Question: Calculate the minimum enclosing rectangle area of the following rectangle, where the sides of the enclosing rectangle must be parallel to the grid
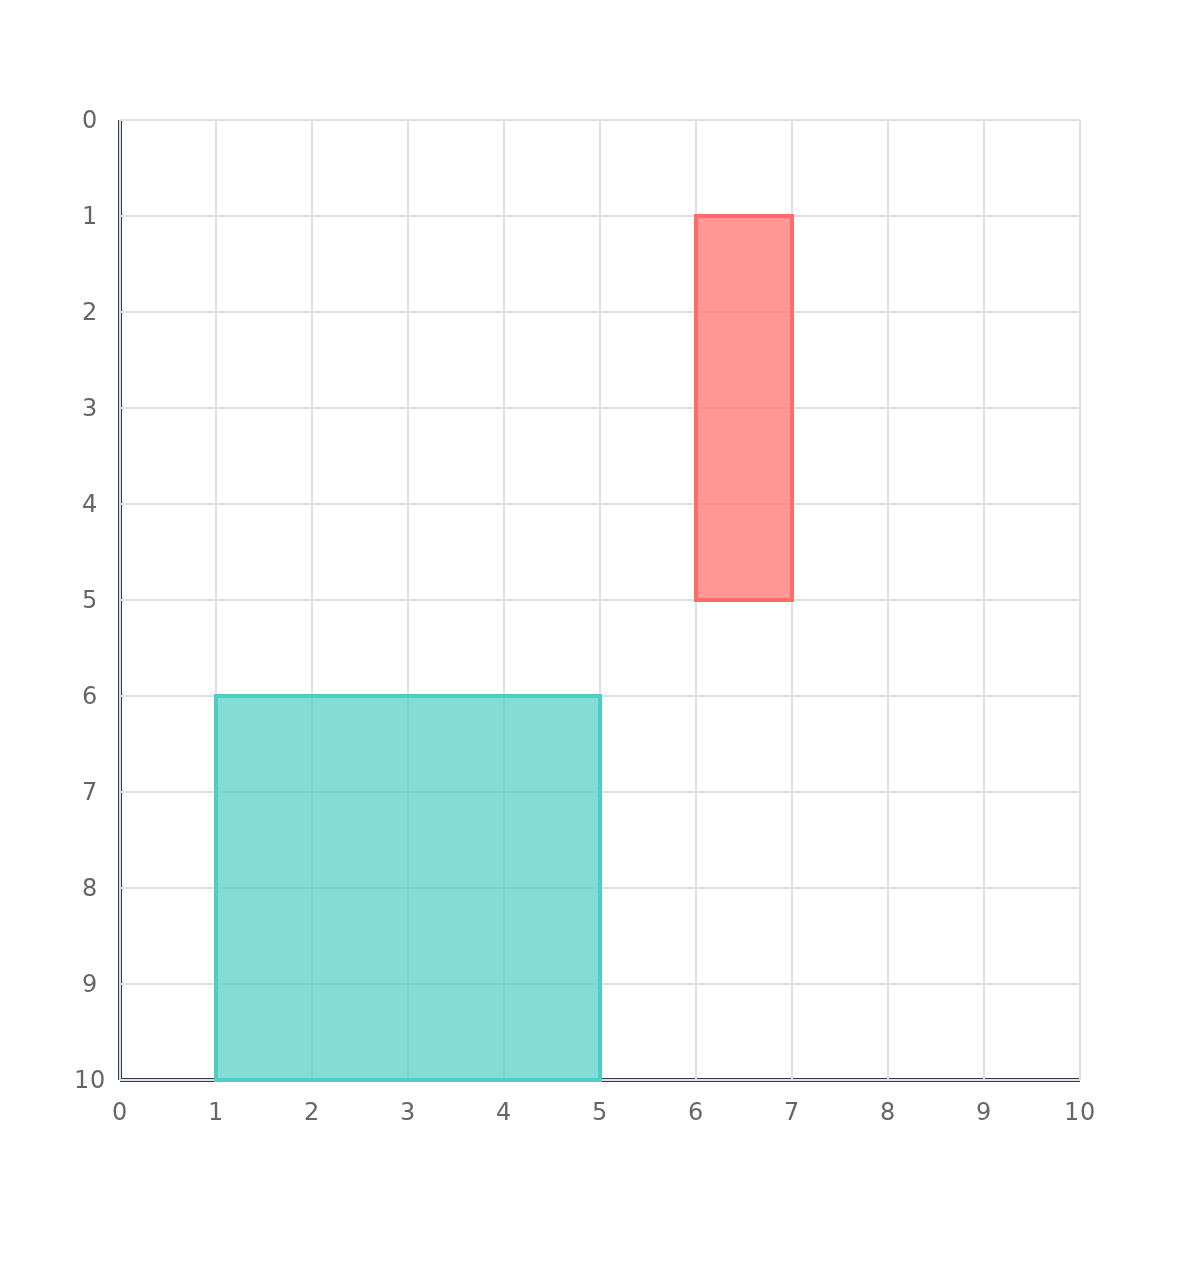
Answer: 54